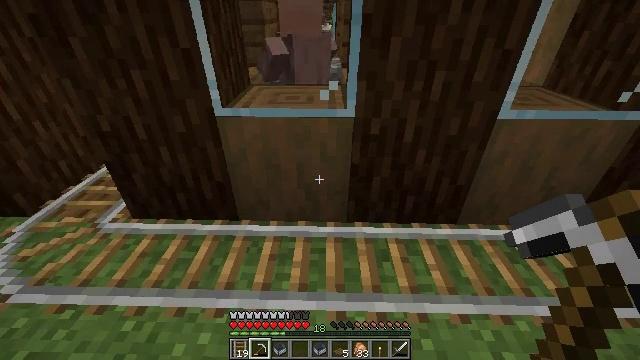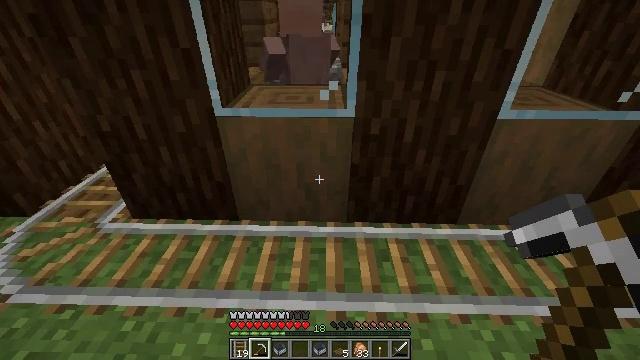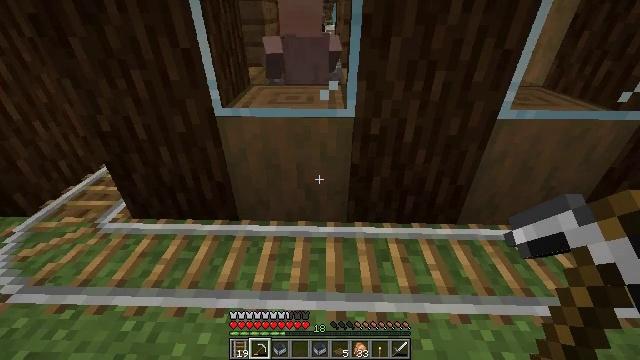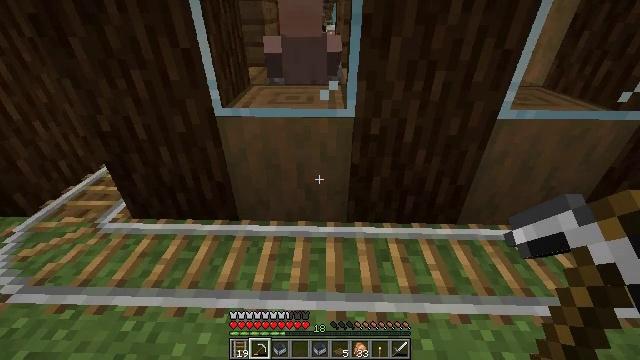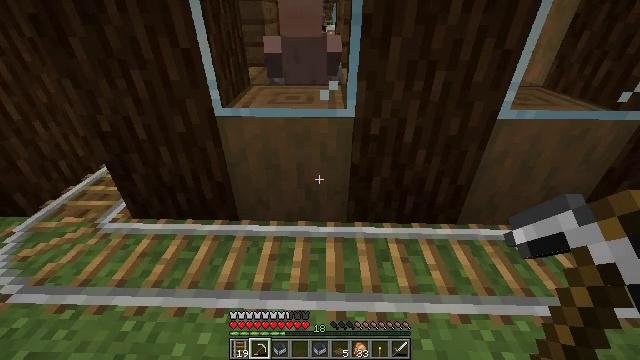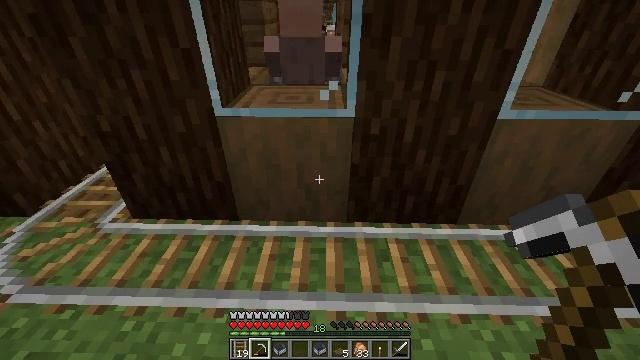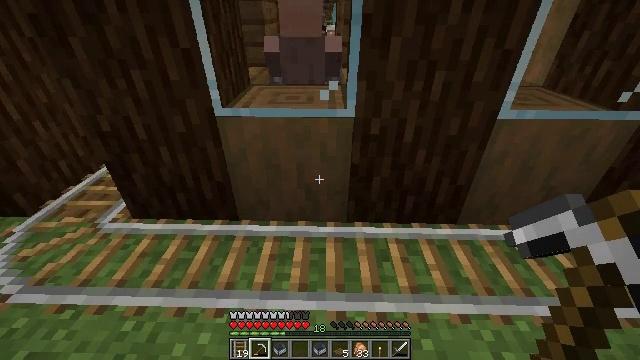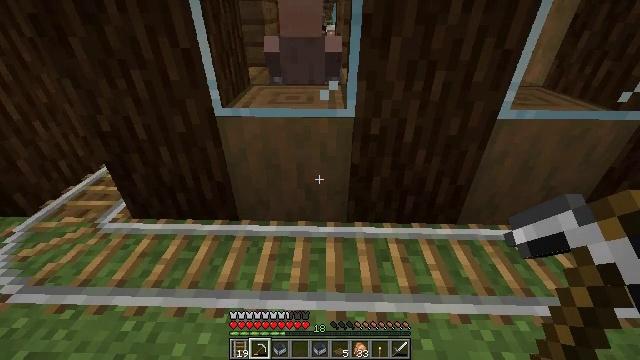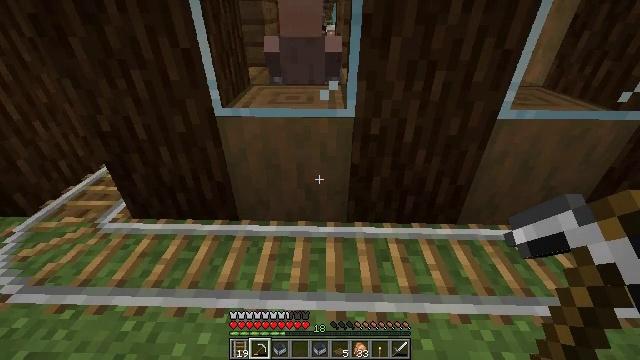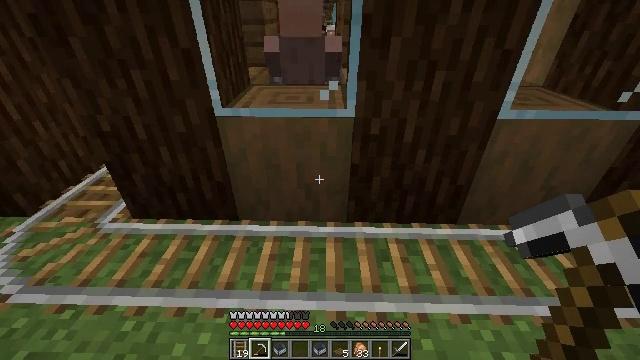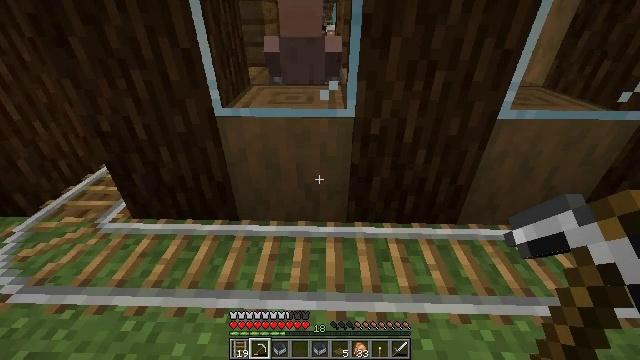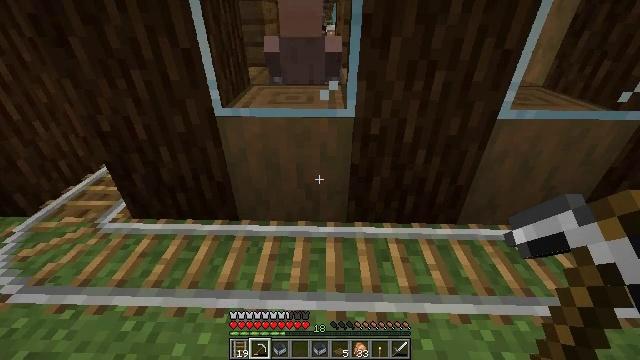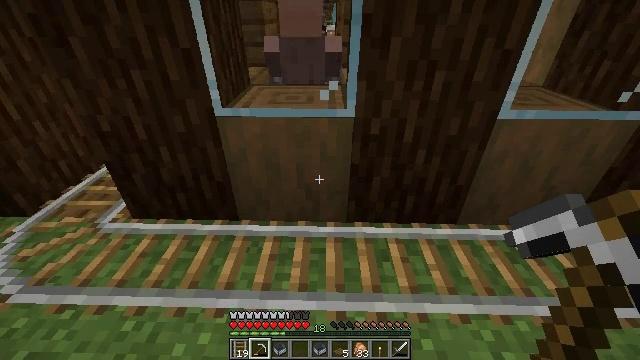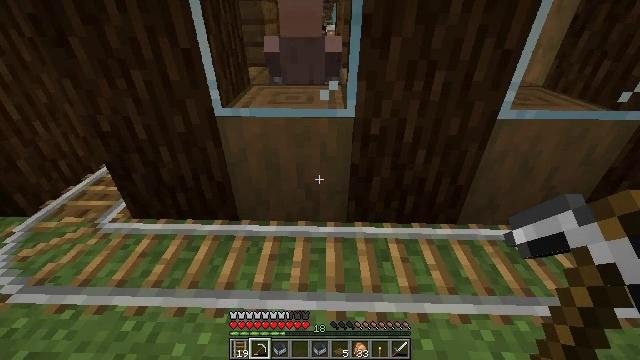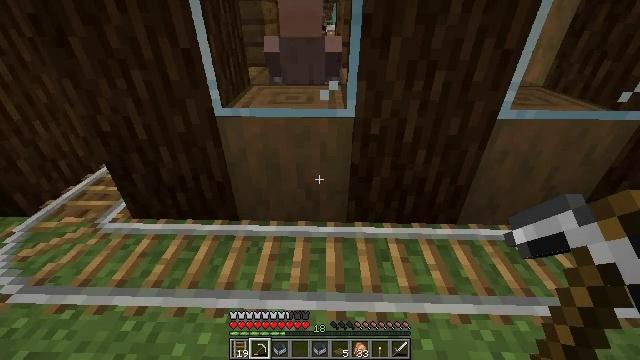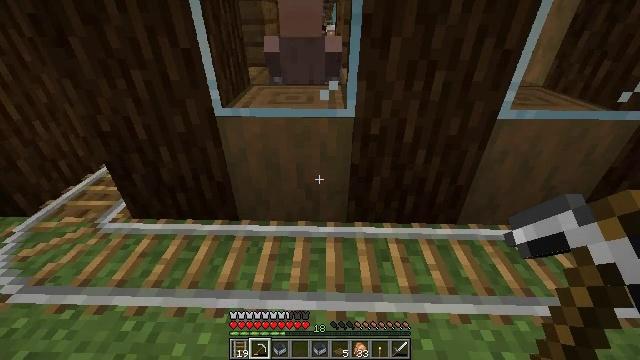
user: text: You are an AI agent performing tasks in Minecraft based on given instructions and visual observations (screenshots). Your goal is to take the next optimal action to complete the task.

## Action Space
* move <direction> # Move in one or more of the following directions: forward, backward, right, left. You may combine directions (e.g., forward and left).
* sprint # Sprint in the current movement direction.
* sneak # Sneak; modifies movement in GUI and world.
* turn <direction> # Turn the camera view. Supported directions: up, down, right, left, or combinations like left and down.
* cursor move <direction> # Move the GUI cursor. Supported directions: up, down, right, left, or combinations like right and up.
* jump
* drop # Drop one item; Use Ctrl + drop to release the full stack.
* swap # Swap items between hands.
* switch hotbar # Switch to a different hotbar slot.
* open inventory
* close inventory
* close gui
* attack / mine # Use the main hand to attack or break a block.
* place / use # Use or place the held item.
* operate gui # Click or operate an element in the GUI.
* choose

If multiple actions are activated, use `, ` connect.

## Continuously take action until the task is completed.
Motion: motion action
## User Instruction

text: Gather stripped spruce log from the tree.
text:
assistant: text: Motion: no_op
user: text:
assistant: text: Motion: no_op
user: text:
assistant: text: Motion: no_op
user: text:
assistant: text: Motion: no_op
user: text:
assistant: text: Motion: no_op
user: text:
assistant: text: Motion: no_op
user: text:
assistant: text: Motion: no_op
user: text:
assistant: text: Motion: no_op
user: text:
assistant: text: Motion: no_op
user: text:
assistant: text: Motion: no_op
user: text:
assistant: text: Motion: no_op
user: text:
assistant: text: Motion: no_op
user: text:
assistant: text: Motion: no_op
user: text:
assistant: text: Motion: no_op
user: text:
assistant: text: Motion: no_op
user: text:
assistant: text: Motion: no_op
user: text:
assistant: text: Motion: no_op
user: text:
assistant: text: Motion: no_op
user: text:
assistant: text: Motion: no_op
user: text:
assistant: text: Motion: no_op
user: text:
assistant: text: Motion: no_op
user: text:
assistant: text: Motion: no_op
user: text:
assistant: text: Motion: no_op
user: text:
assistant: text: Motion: no_op
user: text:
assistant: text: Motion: no_op
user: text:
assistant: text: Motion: no_op
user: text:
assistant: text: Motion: open inventory
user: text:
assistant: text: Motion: open inventory
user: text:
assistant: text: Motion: open inventory
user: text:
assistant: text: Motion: no_op